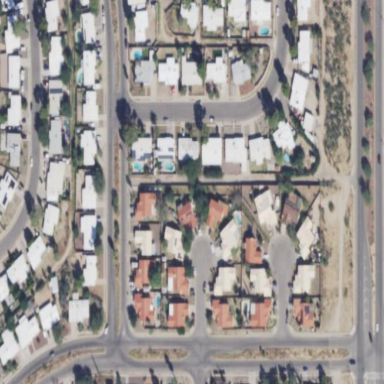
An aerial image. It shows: Residential area.